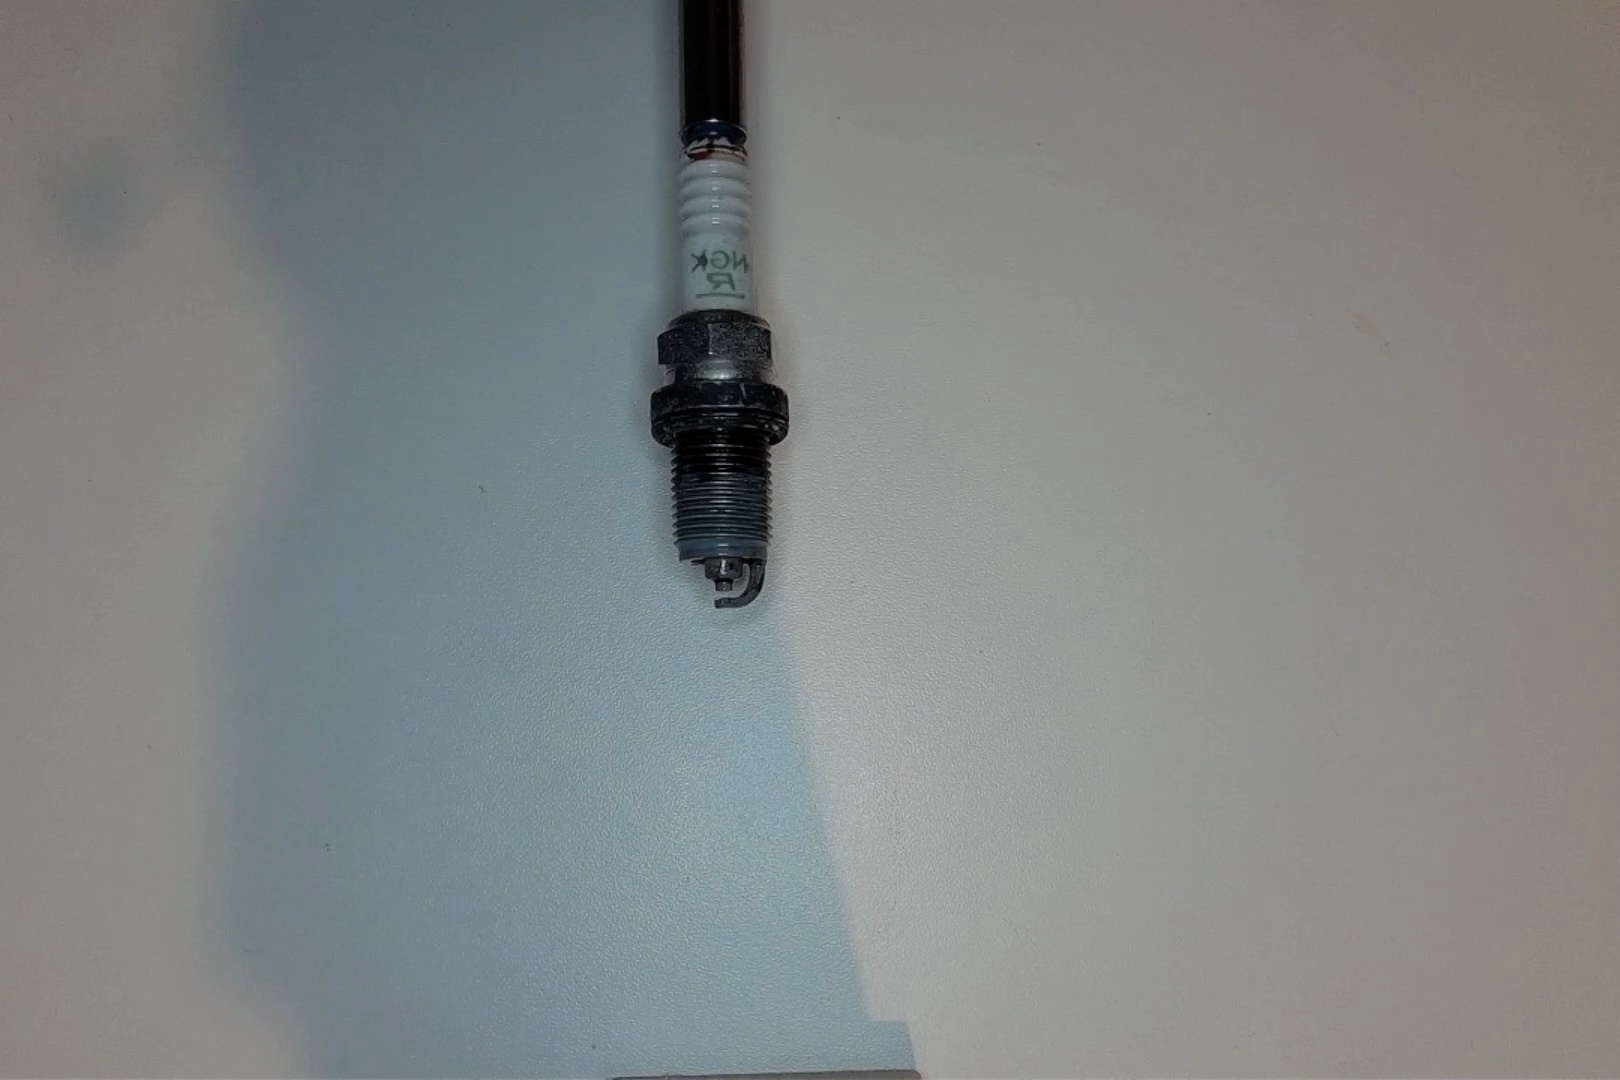
Label: anomaly